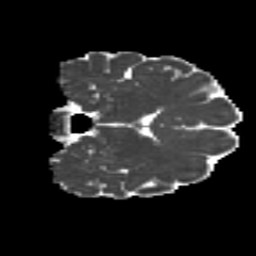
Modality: MD
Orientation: coronal
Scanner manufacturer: siemens
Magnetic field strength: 3 T
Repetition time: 4.16 s
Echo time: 0.0806 s